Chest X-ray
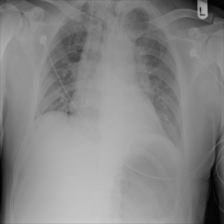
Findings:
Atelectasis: negative
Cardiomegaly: negative
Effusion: negative
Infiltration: positive
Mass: negative
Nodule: negative
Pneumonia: negative
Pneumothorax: positive
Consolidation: negative
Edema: negative
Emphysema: negative
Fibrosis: negative
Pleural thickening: negative
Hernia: negative